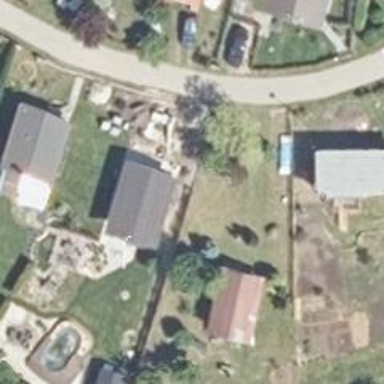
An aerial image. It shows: Simple and straightforward house.